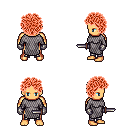
a pixel art fantasy rpg character, male body template, human, tanned skin, chain mail, metal pants, red curly afro hairstyle, metal gloves, dagger, four views (front, back, left, right), 2x2 character sprite sheet, small pixel art, hard edges, no anti-aliasing